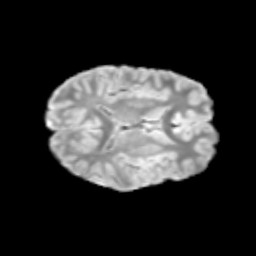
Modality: T2w
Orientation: axial
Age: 10
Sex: male
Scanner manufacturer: siemens
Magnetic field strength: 3 T
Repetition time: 3.8 s
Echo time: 0.07 s